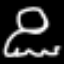
Label: frog